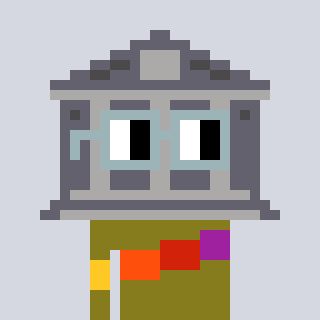
a pixel art character with square dark gray glasses, a bank-shaped head and a gunk-colored body on a cool background